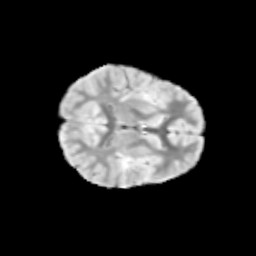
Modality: T2w
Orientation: axial
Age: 9
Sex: female
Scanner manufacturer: siemens
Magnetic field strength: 3 T
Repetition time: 3.8 s
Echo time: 0.07 s